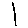
Label: line